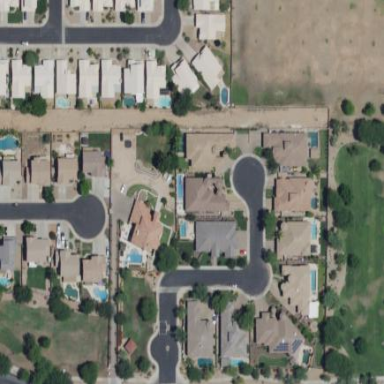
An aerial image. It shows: Gated residential area.